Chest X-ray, AP view. Patient: 63 years old, sex M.
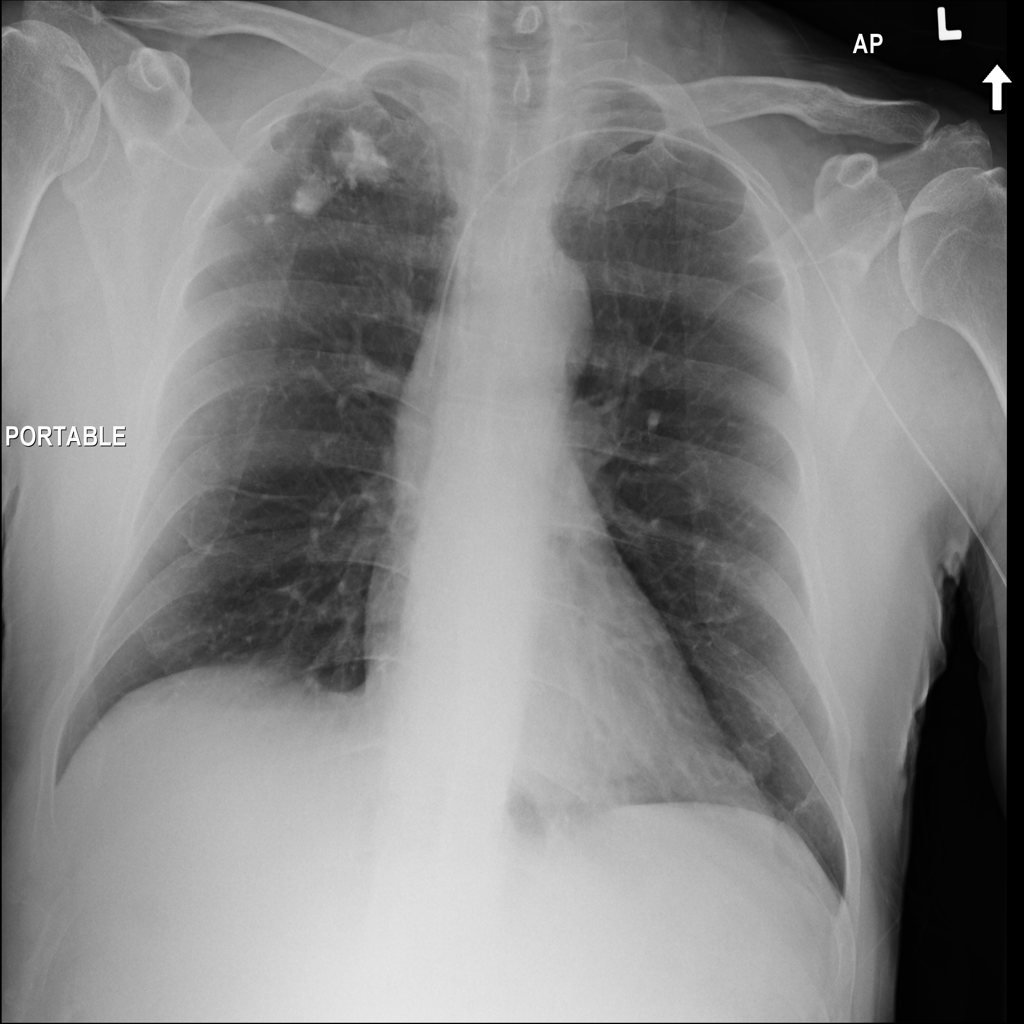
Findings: Nodule